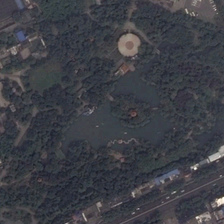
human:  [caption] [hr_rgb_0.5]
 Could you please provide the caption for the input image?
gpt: here lies a green park with a pond in it alongside a bustling road .

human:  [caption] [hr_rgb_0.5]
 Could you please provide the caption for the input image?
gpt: there is a circular building in the park next to a road .

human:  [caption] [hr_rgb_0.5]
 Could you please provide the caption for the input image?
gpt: opposite some apartment buildings is a park with a circle square in it .

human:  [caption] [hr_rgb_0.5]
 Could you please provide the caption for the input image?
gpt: the cyan is in the center of the park which is near a road .

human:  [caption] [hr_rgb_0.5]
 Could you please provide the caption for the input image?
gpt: several buildings are around a park with many green trees and a pond .